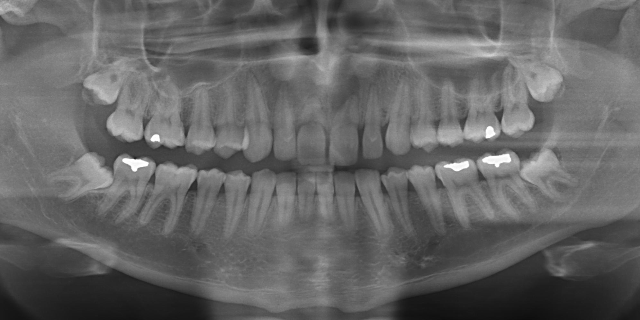
adult